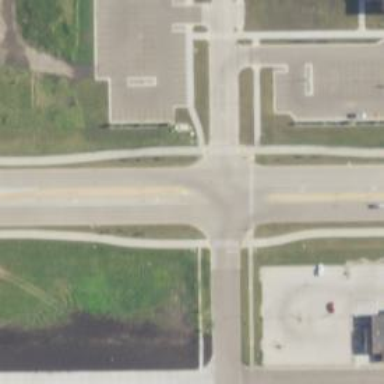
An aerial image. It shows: Marked crossing on cycleway.